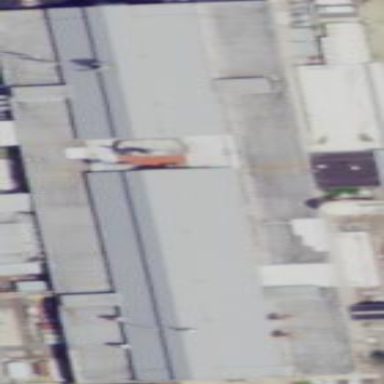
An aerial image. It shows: Building.